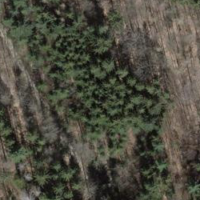
EUNIS habitat code: 41
Species observed at this site:
Lysimachia nemorum